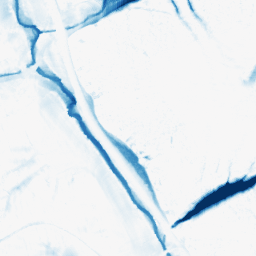
Category: morphological
Decomposition family: morphological_ellipse
Decomposition parameters: operation: closing
width: 30
height: 30
Upsampling method: bicubic
Upsampling parameters: scale: 4
Upsampling scale: 4